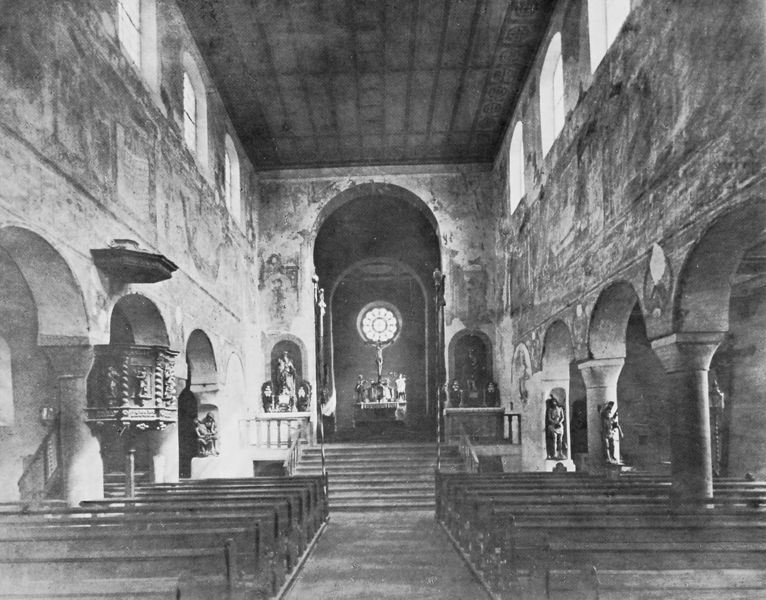
Titel: Reichenau-Oberzell, Stiftskirche
Standort: Reichenau-Oberzell (EU - D - BW - Bodenseegebiet)
Schlagwörter: weiß, fenster, grau, licht, schwarz, stützen, säule, säulen, innenraum, brüstung, kirche, boden, decke, statue, schiff, bogen, bank, figuren, treppe, aufgang, geländer, stufen, bögen, gang, kreuz, rundfenster, schwarzweiß, altar, arkaden, bänke, langhaus, kapitell, reihen, kirchenschiff, statuen, kanzel, obergaden, rosette, jesus, romanik, chor, basilika, nischen, kriche, skulpturn, pilonen